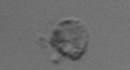
Label: Amoeba